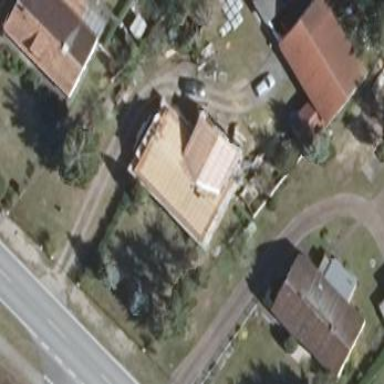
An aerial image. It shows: Building with gabled roof. The roof orientation is along the structure.